Question: I have created two text boxes. A light Gray colour shadow is showing above the textbox. I am unable to remove the effect. I have used jQm CSS file in my project.
Above is my screen shot.
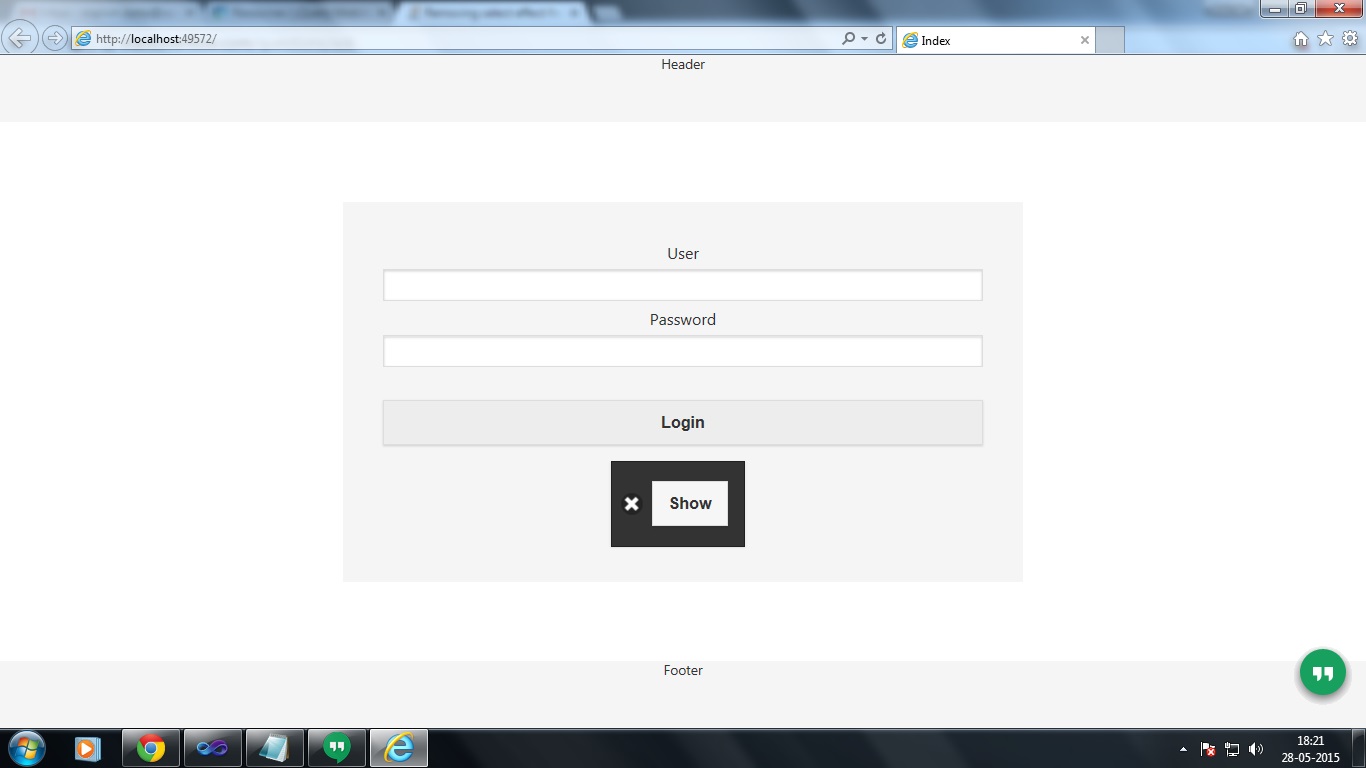
Answer: The shadow effect upon focusing on an input is from the ui-focus css class
'''
-webkit-box-shadow:0 0 12px #38c;
-moz-box-shadow:0 0 12px #38c;
box-shadow:0 0 12px #38c
'''
If you want to get rid of the shadow, just override the class:
'''
.ui-focus {
-webkit-box-shadow: none !important;
-moz-box-shadow: none !important;
box-shadow: none !important;
}
'''
If you don't like the little inset shadow when the text box is not focused, you can override the 'ui-shadow-inset' class:
'''
.ui-shadow-inset{
-webkit-box-shadow: none !important;
-moz-box-shadow: none !important;
box-shadow: none !important;
}
'''
> <URL>